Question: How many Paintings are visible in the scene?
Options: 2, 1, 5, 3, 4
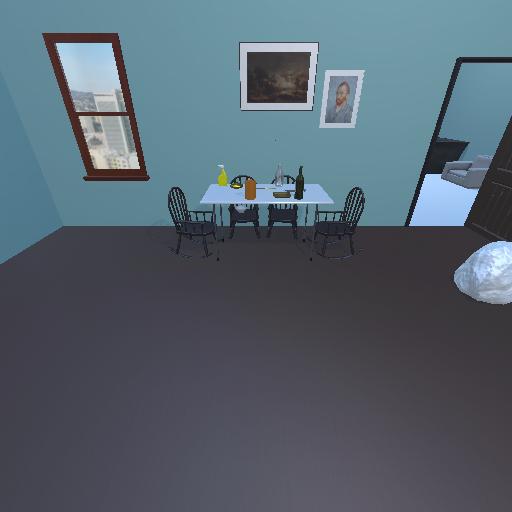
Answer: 2